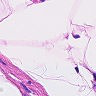
Metastatic tissue present: no